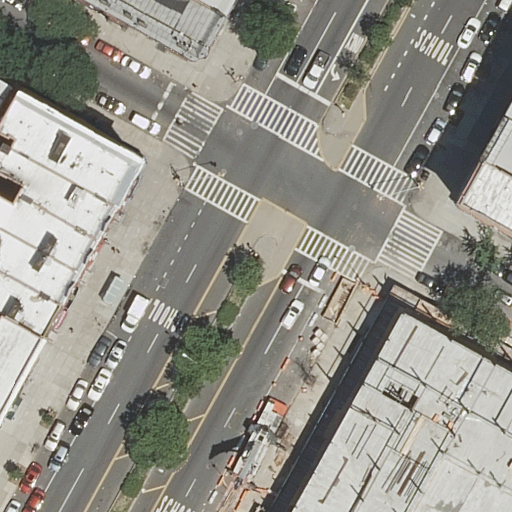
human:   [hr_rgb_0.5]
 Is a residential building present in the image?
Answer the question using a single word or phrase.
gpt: yes

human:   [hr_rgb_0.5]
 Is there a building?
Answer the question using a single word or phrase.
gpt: yes

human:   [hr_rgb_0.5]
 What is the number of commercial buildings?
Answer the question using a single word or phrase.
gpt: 0

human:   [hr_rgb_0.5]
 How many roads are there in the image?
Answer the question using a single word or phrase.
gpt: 7

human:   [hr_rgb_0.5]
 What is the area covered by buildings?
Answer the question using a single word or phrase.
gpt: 2513m2

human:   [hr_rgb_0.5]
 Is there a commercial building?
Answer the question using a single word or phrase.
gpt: no

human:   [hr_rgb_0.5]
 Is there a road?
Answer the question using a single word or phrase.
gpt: yes

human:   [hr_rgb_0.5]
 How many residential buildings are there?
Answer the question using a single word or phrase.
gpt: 13

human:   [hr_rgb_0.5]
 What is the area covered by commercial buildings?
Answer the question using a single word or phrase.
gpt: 0m2

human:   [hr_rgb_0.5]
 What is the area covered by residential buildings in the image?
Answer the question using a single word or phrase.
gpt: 2513m2

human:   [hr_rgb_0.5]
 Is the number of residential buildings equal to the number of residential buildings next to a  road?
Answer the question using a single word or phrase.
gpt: yes

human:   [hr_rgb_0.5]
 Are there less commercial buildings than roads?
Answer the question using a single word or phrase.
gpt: yes

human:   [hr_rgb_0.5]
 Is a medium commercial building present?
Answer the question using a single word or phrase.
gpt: no

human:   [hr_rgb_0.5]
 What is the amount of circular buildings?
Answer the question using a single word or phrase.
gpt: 0

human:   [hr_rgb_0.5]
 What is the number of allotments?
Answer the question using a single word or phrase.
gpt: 0

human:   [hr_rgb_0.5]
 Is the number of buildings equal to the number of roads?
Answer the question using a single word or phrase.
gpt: no

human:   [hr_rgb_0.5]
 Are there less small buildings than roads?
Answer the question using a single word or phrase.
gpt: no

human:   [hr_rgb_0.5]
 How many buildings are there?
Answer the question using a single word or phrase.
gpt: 13

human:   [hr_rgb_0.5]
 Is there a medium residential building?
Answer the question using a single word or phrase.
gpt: yes

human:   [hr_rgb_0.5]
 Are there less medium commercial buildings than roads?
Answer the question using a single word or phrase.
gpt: yes

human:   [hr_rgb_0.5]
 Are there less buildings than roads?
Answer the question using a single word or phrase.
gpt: no

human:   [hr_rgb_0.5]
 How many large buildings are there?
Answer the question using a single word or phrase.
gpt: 2

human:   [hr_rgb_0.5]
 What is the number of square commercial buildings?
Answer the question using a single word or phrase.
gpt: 0

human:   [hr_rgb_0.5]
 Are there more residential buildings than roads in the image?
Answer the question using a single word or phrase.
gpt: yes

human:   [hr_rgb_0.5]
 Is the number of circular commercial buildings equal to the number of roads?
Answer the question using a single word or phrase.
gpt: no

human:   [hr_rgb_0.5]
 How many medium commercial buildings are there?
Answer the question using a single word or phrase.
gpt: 0

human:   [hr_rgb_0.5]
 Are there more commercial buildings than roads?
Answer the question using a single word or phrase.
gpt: no

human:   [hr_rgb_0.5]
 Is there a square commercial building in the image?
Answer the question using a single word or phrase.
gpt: no

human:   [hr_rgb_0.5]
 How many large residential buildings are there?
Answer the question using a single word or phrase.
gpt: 2

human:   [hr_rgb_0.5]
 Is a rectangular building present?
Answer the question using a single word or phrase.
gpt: yes

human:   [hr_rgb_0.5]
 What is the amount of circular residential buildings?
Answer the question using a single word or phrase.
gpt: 0

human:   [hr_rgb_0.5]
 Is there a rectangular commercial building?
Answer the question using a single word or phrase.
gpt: no

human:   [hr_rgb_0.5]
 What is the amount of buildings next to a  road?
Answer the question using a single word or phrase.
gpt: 13

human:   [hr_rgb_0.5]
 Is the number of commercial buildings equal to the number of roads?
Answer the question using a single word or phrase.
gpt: no

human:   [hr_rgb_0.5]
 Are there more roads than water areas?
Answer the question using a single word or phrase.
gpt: yes

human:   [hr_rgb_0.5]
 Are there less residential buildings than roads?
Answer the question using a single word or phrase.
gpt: no

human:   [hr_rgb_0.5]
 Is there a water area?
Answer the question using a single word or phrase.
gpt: no

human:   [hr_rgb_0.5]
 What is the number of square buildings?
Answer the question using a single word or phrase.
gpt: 0

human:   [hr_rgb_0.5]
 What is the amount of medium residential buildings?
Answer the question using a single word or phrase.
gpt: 2

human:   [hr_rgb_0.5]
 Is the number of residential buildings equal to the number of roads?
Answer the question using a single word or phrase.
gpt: no

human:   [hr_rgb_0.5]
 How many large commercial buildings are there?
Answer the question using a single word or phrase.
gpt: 0

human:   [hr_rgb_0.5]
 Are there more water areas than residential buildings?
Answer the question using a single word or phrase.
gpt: no

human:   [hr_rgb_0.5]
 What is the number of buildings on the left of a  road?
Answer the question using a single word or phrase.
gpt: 9

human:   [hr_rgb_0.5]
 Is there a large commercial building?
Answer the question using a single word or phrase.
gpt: no

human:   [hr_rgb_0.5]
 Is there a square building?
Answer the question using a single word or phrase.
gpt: no

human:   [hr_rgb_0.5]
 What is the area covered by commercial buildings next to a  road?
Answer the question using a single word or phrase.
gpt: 0m2

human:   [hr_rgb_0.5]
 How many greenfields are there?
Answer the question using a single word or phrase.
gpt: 0

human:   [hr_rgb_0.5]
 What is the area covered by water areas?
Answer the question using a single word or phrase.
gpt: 0m2

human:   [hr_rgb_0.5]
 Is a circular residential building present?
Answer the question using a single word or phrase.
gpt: no

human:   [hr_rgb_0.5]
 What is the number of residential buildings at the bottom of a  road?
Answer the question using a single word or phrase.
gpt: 11

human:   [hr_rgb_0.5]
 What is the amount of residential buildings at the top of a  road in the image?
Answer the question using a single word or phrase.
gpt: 11

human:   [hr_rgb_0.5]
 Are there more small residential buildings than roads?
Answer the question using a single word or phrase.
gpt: yes

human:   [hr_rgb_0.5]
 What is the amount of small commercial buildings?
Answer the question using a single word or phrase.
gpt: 0

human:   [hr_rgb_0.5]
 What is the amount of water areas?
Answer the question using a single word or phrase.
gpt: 0

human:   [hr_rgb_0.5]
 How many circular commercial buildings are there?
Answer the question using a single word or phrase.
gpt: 0

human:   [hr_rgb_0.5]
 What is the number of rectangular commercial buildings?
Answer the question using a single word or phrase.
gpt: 0

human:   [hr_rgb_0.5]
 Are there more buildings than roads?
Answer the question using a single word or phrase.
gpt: yes

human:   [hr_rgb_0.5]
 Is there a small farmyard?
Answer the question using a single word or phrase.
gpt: no

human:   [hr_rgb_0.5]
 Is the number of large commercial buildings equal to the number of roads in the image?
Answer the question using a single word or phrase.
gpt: no

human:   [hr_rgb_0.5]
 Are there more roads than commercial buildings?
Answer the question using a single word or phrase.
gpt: yes

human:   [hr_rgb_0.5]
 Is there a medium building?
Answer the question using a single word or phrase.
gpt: yes

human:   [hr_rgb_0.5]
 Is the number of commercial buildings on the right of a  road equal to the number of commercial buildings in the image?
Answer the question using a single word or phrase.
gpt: yes

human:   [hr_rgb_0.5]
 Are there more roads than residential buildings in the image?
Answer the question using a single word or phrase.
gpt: no

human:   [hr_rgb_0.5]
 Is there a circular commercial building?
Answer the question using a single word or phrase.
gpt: no